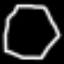
Label: octagon